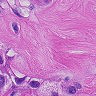
Metastatic tissue present: yes